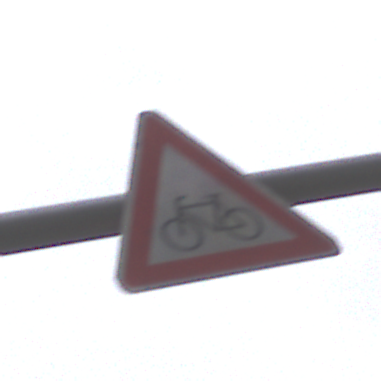
Verkehrszeichen: RadverkehrRechts
Umgebung: Outdoor, Nature
Tageszeit: MorningAfternoon
Wetter: Overcast
Licht: Natural
Jahreszeit: Autumn
Kontrast: LowContrast